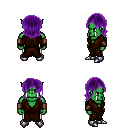
a pixel art fantasy rpg character, male body template, orc, green skin, brown robe, white pants, purple long bangs hairstyle, leather bracers, metal boots, four views (front, back, left, right), 2x2 character sprite sheet, small pixel art, hard edges, no anti-aliasing